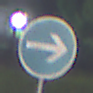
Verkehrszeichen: VorgeschriebeneFahrtrichtungHierRechts
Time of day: Night
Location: Outdoor (Suburban)
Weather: PartlyCloudy
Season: NotSpecified
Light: Artificial